Question:
I'm having some problem with inserting multiple rows in mysql with pdo prepare statements.
The insert works but only once.
I have tried to put the query before the foreach, but same problem.
'''
$product_id = $_POST['id'];
if (isset($_POST['product_attribute'])){
$att_id = array();
foreach ($_POST['product_attribute'] as $product_attribute) {
$att_id[] = $product_attribute['attribute_id'];
if ($product_attribute['attribute_id']) {
$stmt = $database->prepare("DELETE FROM product_attribute WHERE product_id =:product_id AND attribute_id=:attribute_id");
$stmt->bindParam(':product_id', $product_id, PDO::PARAM_INT);
$stmt->bindParam(':attribute_id', $product_attribute['attribute_id'], PDO::PARAM_INT);
$stmt->execute();
foreach ($product_attribute['product_attribute_description'] as $product_attribute_description) {
$stmt = $database->prepare("INSERT INTO product_attribute SET product_id=:product_id, product_code=:product_code, attribute_id=:attribute_id, 'text'=:atext");
$stmt->bindParam(':product_id', $product_id, PDO::PARAM_INT);
$stmt->bindParam(':product_code', $_POST['codprodus'], PDO::PARAM_INT);
$stmt->bindParam(':attribute_id', $product_attribute['attribute_id'], PDO::PARAM_INT);
$stmt->bindParam(':atext', $product_attribute_description['text'], PDO::PARAM_STR);
$stmt->execute();
}
}
}
$vals = implode( ",", $att_id );
$stmt = $database->prepare("DELETE FROM product_attribute WHERE product_id =:product_id AND attribute_id NOT IN(:vals)");
$stmt->bindParam(':product_id', $product_id, PDO::PARAM_INT);
$stmt->bindParam(':vals', $vals, PDO::PARAM_STR);
$stmt->execute();
}else {
$stmt = $database->prepare("DELETE FROM product_attribute WHERE product_id =:product_id");
$stmt->bindParam(':product_id', $product_id, PDO::PARAM_INT);
$stmt->execute();
}
'''
Print_r($_POST['product_attribute'] :
'''
Array([103] => Array(
[attribute_id] => 103
[product_attribute_description] => Array
(
[2] => Array
(
[text] => 56
)
)
)
[102] => Array
(
[attribute_id] => 102
[product_attribute_description] => Array
(
[2] => Array
(
[text] => da
)
)
)
[104] => Array
(
[attribute_id] => 104
[product_attribute_description] => Array
(
[2] => Array
(
[text] => da
)
)
)
)
'''
And here is my product_attribute table schema.
'''
product_id int(11) NO PRI
attribute_id int(11) NO PRI
product_code int(11) NO
text text NO
'''
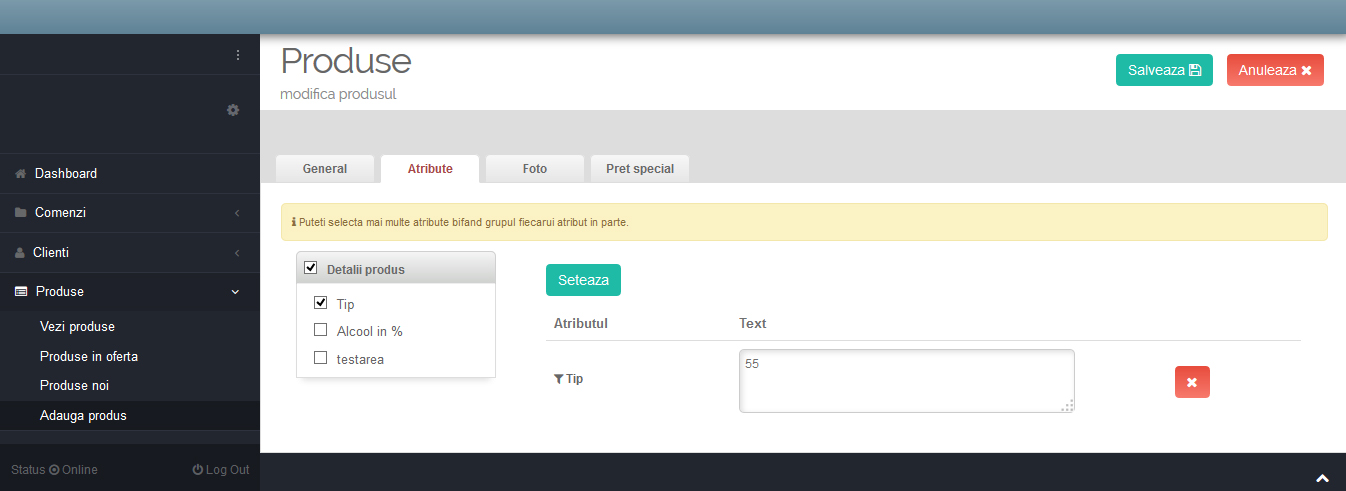
Answer: This code is deleting the newly inserted rows. Comment it out and all is fine.
'''
/*
$vals = implode( ",", $att_id );
$stmt = $database->prepare("DELETE FROM product_attribute WHERE product_id =:product_id AND attribute_id NOT IN(:vals)");
$stmt->bindValue(':product_id', $product_id, PDO::PARAM_INT);
$stmt->bindValue(':vals', $vals, PDO::PARAM_STR);
$stmt->execute();
*/
'''